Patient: sex F, age 54
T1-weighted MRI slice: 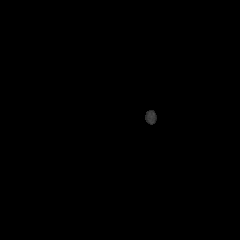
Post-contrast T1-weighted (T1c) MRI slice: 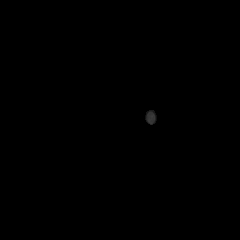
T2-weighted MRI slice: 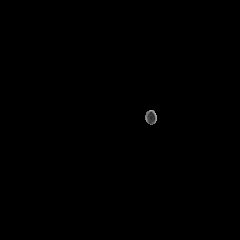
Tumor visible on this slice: no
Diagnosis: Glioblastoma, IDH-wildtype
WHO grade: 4